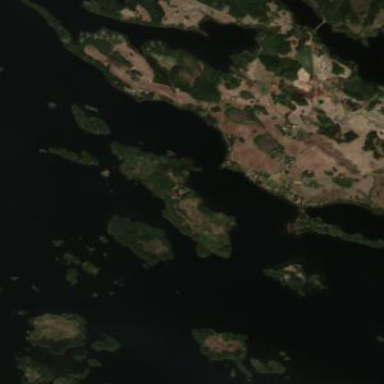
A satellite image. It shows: Island.